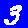
Digit: 3